Question: When I wrote the following snippet for experimenting purposes, it raised the hover-error (see screenshot):
> Cannot declare pointer to non-unmanaged type 'dynamic'
The snippet:
'''
dynamic* pointerToDynamic = &fields;
'''
While the code is clearly not allowed (you cannot take the address of a managed type), it raised with me the question: what is a and how is it different to a managed type? Or is it just Visual Studio trying to be funny?

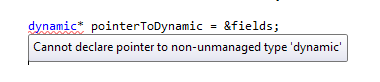
Answer: A managed is a handle to an object on the managed heap, and AFAIK is available in managed C++ only. It is equivalent of C# to an object. Unmanaged pointer, on the other hand, is equivalent of a traditional C-style pointer, i.e. address of a memory location; C# provides unary '&' operator, 'fixed' keyword and 'unsafe' context for that.
You are trying to get a pointer to a managed field ('dynamic' is actually 'System.Object' is disguise), while C# allows pointers to unmanaged objects only, hence the wording: your type is non-unmanaged.
A bit more on this <URL>.
to make it more clear, managed C++ supports classic C-style and . But to keep C++ terminology consistent, they are called and , correspondingly. C# also supports pointers (explicitly in 'unsafe' context) and references (implicitly whenever objects of reference types are involved), but the latter is called "managed pointers", they are just references.
To sum up: in C++ there are unmanaged and managed pointers, in C# - unmanaged pointers and references.
Hope it makes sense now.